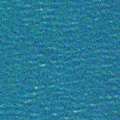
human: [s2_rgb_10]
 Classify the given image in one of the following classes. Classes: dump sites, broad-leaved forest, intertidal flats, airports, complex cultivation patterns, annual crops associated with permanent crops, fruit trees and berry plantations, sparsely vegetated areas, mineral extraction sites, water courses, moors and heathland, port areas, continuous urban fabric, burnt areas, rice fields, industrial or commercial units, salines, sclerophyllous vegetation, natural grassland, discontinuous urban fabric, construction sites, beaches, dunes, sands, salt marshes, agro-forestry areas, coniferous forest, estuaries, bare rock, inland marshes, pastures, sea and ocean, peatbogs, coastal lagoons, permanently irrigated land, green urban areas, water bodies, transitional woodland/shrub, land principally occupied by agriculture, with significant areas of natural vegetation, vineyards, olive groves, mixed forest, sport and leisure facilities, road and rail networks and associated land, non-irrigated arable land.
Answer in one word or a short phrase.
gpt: sea and ocean